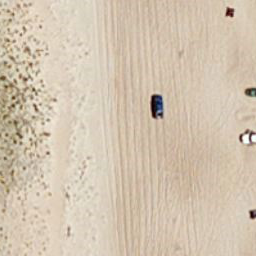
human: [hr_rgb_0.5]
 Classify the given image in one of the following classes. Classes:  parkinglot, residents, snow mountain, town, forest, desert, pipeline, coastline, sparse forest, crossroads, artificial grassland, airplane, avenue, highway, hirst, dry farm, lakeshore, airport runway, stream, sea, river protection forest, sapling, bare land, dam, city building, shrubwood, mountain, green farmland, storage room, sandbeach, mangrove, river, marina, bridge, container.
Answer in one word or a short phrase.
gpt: sandbeach